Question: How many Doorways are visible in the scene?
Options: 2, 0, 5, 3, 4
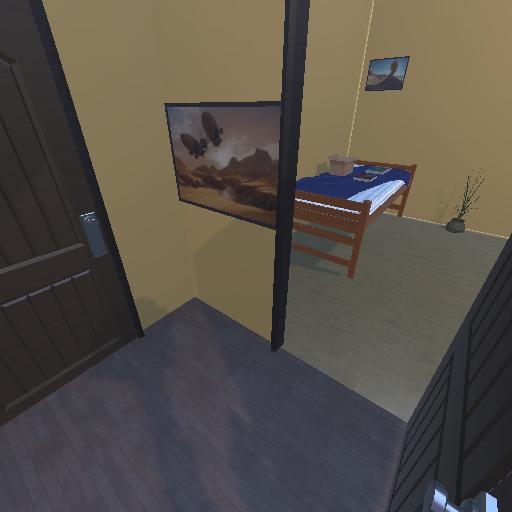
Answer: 2